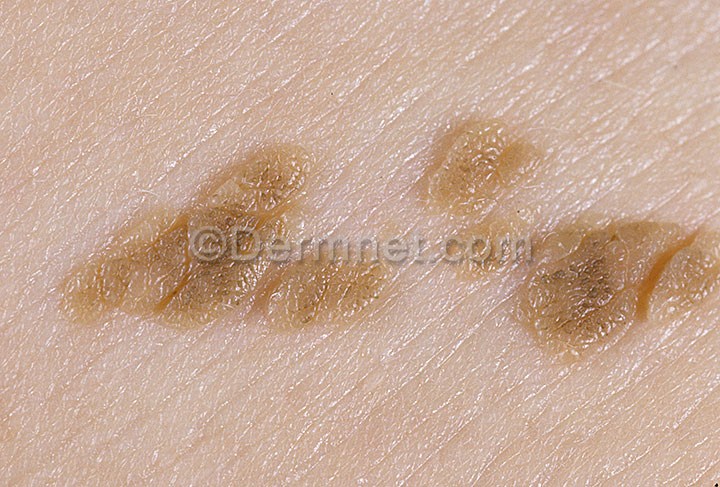
Disease: Seborrheic Keratoses and other Benign Tumors